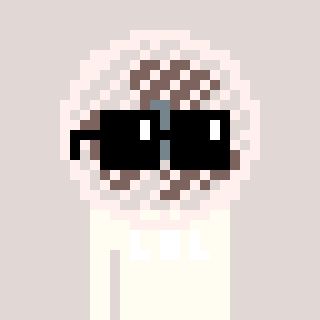
a pixel art character with square black sunglasses, a fan-shaped head and a grayscale-colored body on a warm background